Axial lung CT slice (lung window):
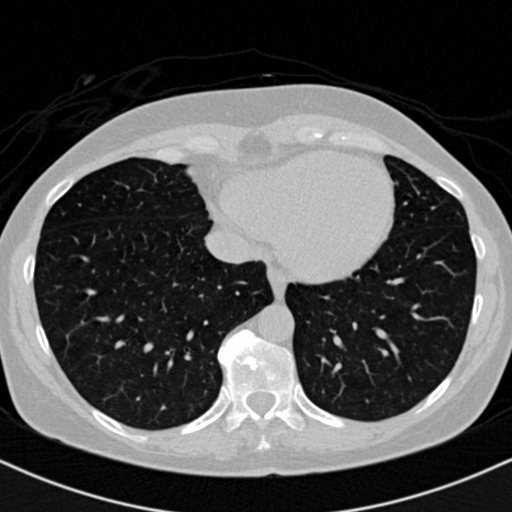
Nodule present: no